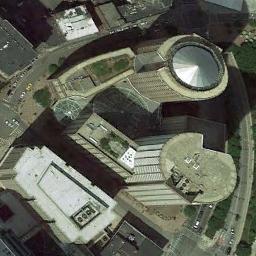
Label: commercial_area